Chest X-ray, AP view. Patient: 30 years old, sex M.
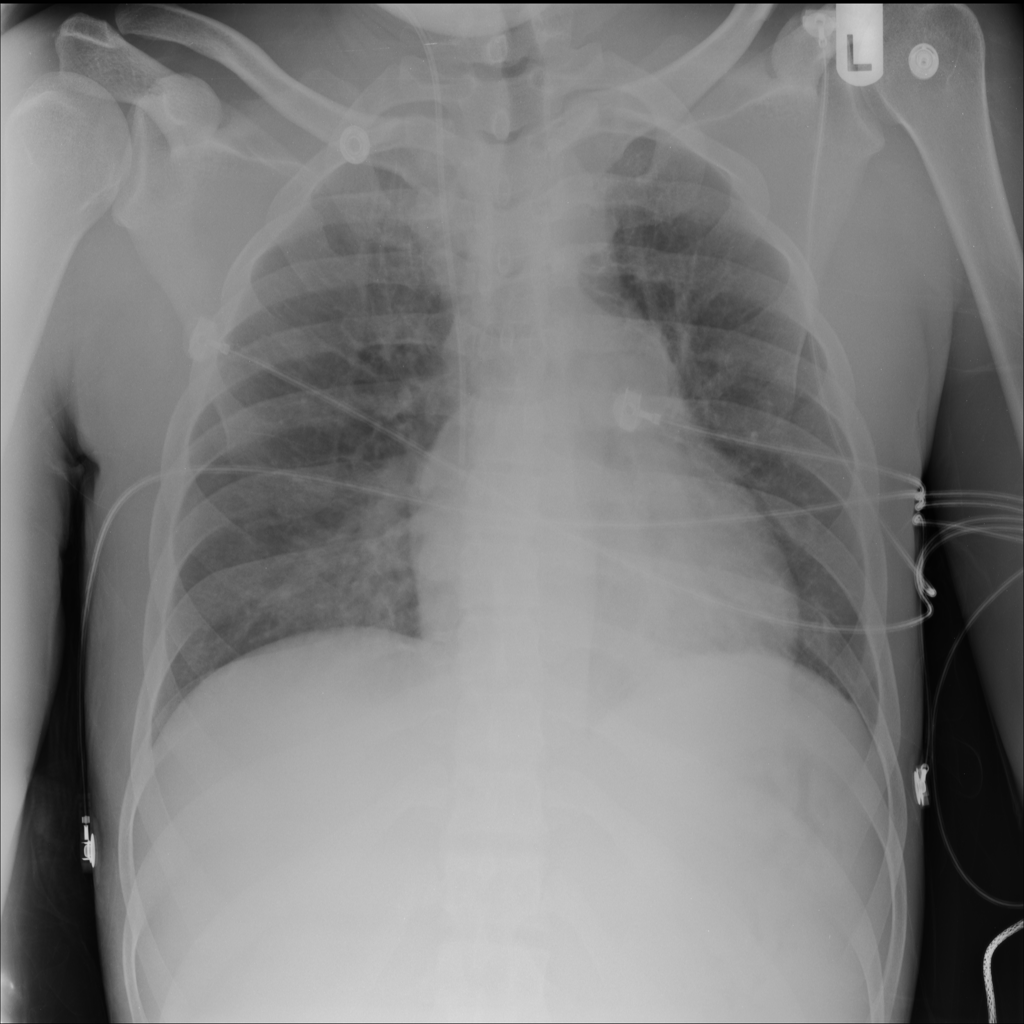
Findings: No Finding